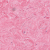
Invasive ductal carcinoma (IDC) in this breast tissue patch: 0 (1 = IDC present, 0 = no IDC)